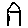
Label: house